Field crop: tomato
Growth stage: 2
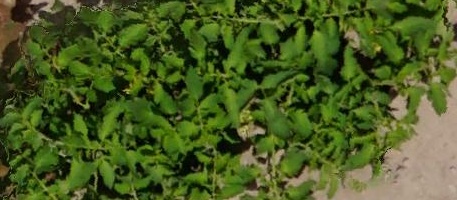
Species: tomato